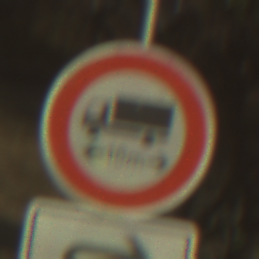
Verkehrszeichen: TatsaechlicheLaenge
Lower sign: RichtungsangabeDurchPfeile5
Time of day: SunriseSunset
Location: Outdoor (Nature)
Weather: Clear
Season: NotSpecified
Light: Natural